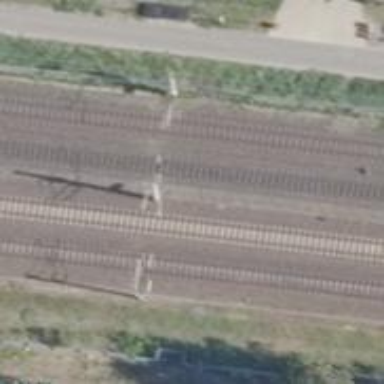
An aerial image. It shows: Railway milestone with catenary mast.